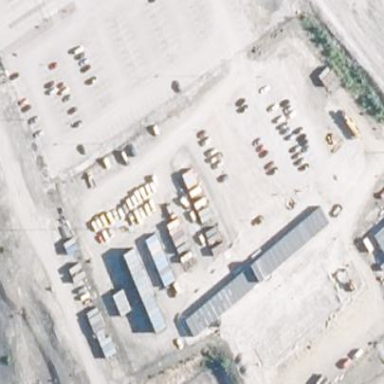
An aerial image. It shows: Industrial area designated as depot.